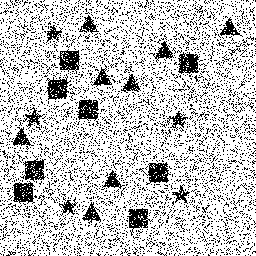
Squares: 8
Triangles: 8
Stars: 5
Total shapes: 21